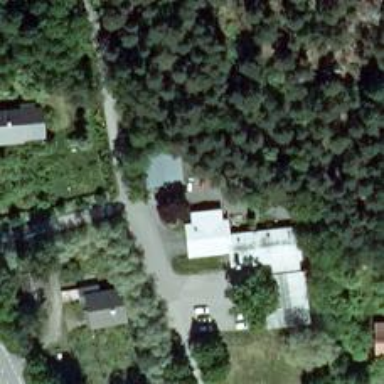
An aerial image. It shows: Veterinary facility.